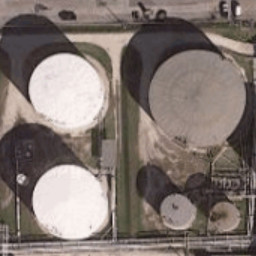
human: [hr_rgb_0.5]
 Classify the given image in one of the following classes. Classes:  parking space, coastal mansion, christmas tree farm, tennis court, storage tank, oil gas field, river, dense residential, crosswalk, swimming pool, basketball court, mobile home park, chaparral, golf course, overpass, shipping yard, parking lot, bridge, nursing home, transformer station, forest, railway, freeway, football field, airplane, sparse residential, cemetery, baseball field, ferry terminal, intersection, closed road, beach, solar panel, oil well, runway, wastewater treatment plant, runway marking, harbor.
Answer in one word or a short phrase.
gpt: storage tank